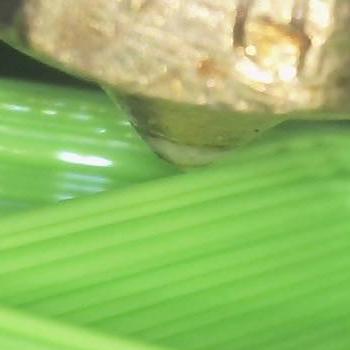
Flow rate: 56%